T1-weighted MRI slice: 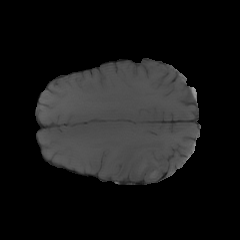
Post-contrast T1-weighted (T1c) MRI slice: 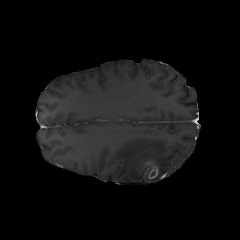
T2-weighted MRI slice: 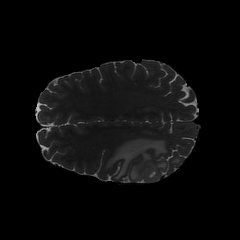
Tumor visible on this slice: yes